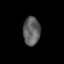
Tissue: prostate
Cell type: B cells
Senescence score: 0.6993
Nuclear area (px): 480
Mean DAPI intensity: 94.308